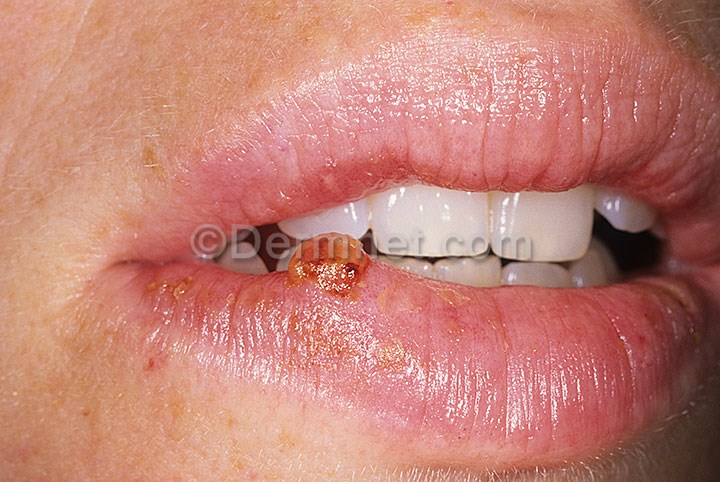
Disease: Vascular Tumors